Aerial crown-view tile of a tropical tree (Barro Colorado Island, Panama), acquired 20250715:
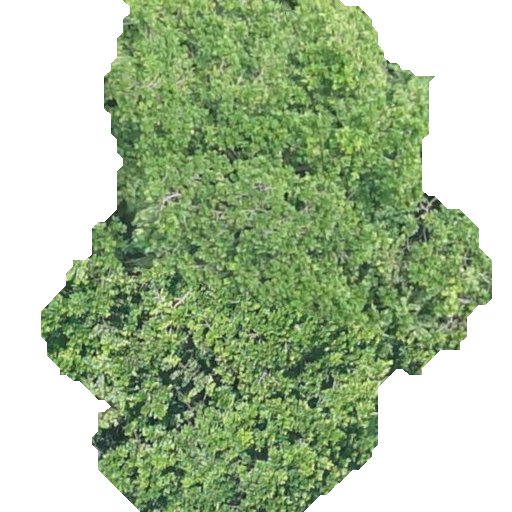
Species: Anacardium excelsum
GBIF accepted scientific name: Anacardium excelsum
Crown area: 253.273 m²